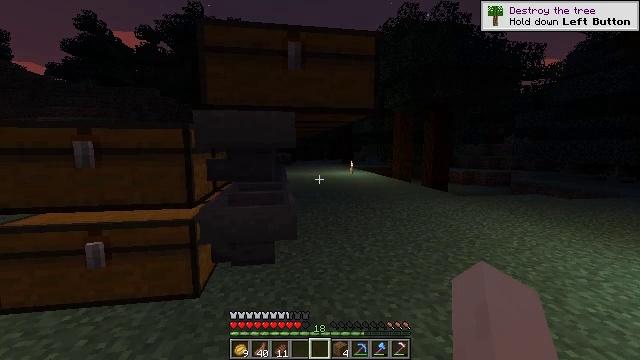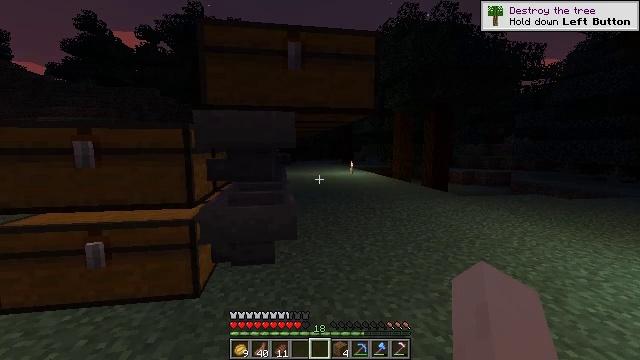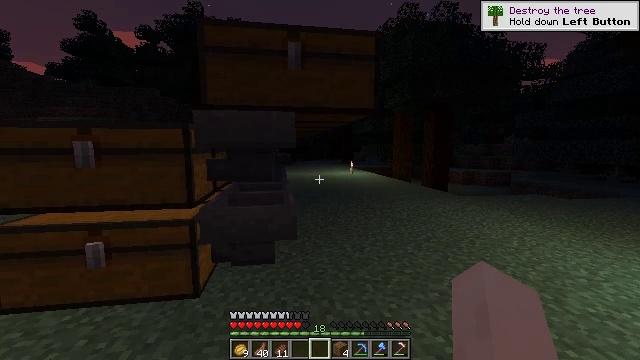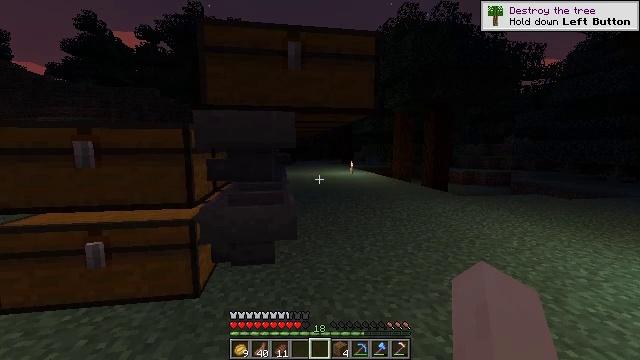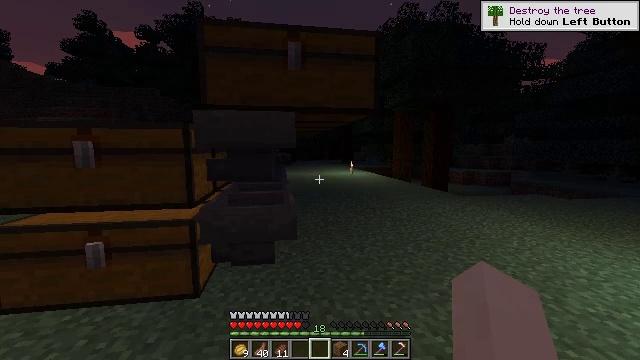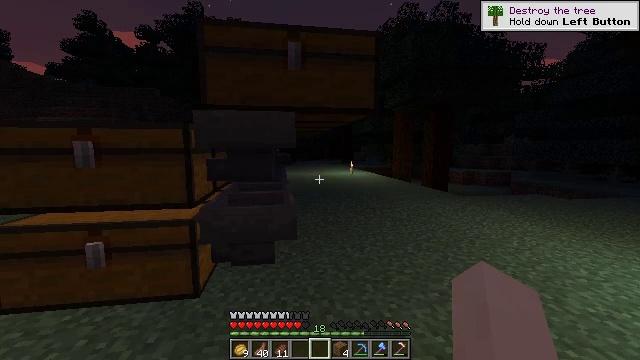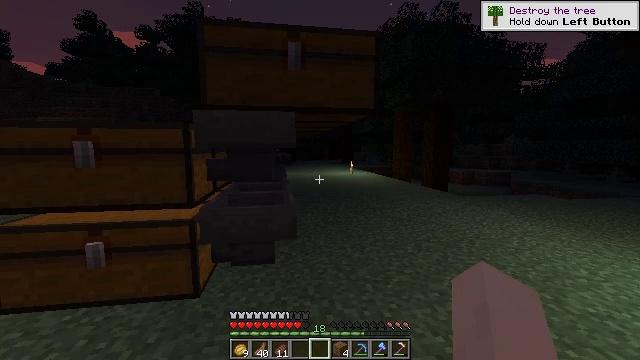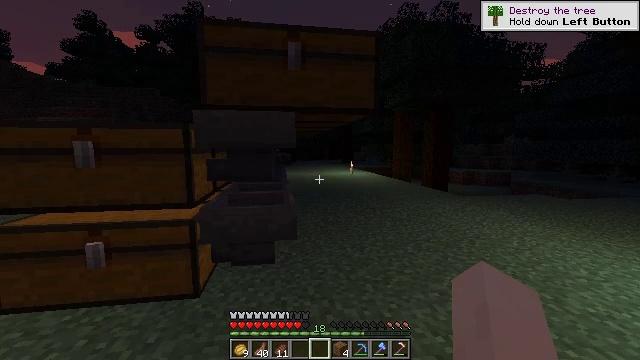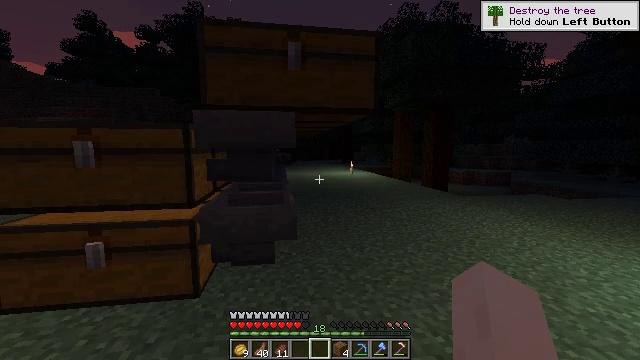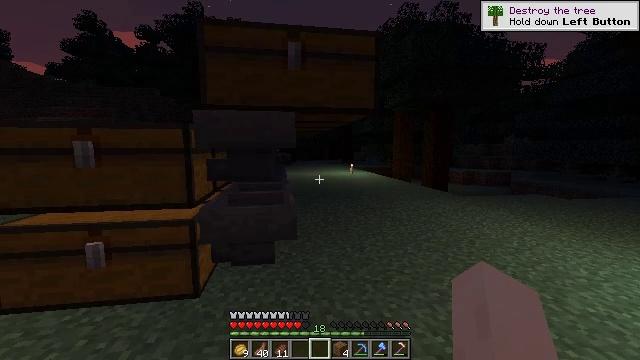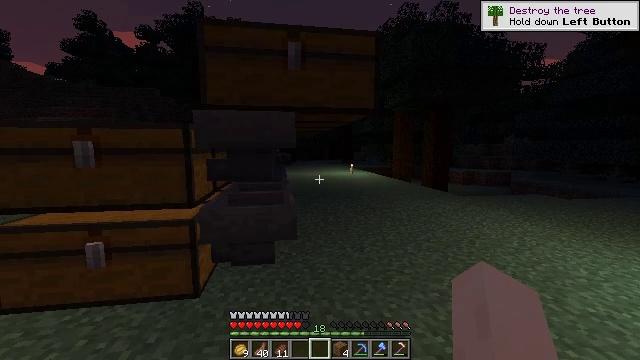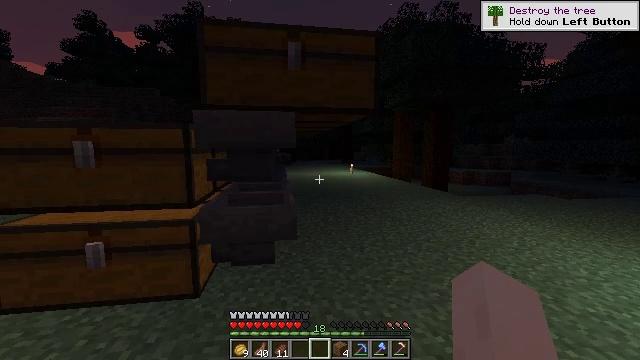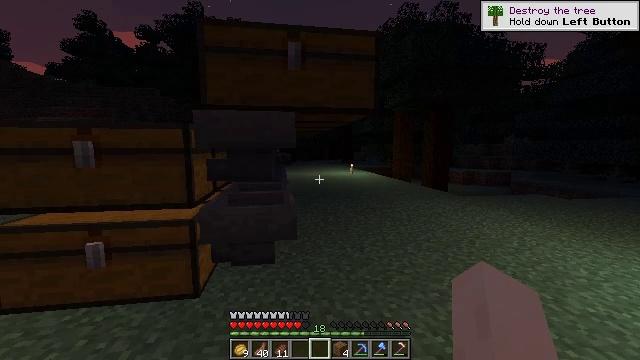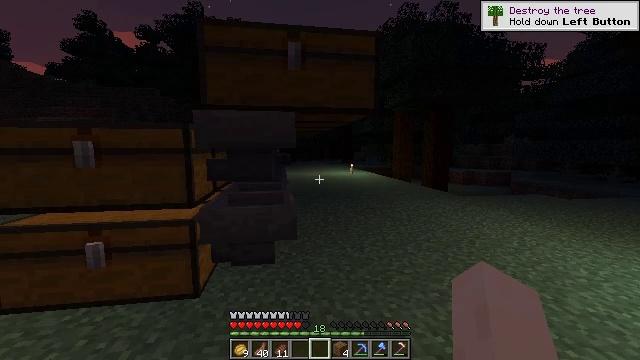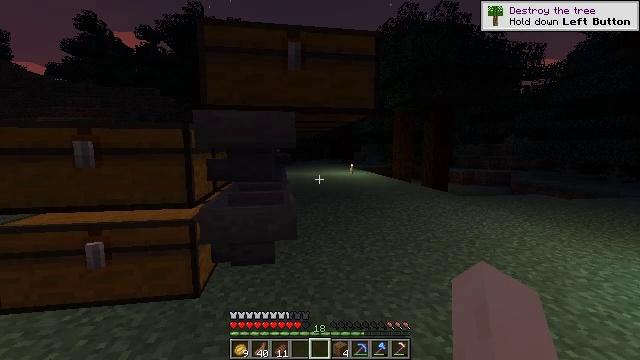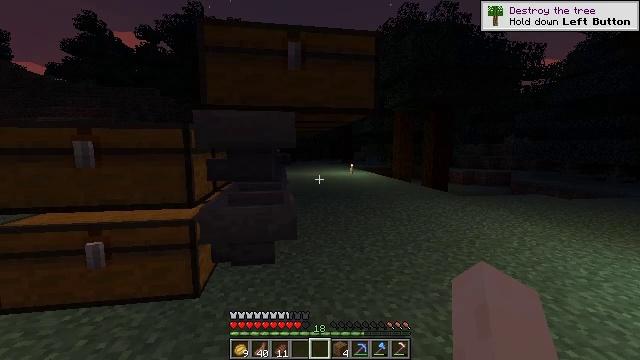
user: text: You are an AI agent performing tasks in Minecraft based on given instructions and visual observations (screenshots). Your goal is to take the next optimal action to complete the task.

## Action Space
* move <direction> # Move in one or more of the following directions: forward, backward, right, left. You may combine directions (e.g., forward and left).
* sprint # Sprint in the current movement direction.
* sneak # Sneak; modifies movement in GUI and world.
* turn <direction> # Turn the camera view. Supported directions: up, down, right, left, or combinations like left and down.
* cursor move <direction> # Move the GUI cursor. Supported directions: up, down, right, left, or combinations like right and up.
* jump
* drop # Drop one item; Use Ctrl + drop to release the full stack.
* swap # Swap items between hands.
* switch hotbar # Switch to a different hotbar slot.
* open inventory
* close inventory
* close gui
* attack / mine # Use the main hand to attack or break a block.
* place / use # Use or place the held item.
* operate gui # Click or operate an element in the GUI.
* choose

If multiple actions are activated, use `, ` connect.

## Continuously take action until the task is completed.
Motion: motion action
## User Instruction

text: mine block trapped chest
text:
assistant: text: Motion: no_op
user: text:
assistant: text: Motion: no_op
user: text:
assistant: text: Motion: no_op
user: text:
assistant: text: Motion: no_op
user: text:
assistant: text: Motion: no_op
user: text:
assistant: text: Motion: no_op
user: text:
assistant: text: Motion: no_op
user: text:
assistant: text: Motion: no_op
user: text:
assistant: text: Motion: no_op
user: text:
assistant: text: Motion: no_op
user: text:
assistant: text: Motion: no_op
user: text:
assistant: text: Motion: no_op
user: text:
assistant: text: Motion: no_op
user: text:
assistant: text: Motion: no_op
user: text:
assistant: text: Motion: no_op
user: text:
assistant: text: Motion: no_op
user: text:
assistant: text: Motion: no_op
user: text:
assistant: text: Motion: no_op
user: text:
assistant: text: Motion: no_op
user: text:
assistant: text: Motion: no_op
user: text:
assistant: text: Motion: no_op
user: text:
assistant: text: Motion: no_op
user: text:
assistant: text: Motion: no_op
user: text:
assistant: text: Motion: no_op
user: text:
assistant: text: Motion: no_op
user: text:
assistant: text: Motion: no_op
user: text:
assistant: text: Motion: no_op
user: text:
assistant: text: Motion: no_op
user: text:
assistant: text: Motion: no_op
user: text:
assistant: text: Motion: no_op